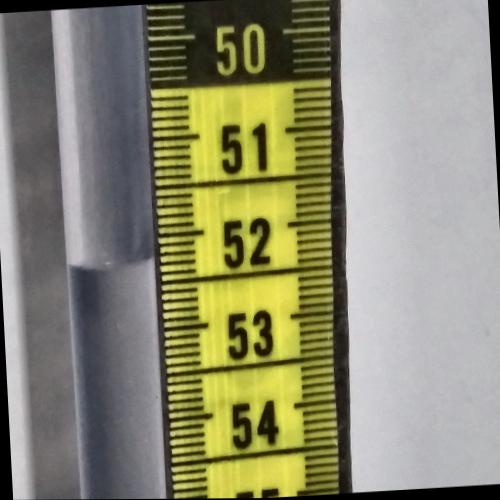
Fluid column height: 52.3 cm